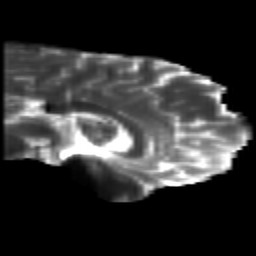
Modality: T2w
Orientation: sagittal
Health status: healthy
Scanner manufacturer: siemens
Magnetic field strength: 3 T
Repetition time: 10 s
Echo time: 0.092 s